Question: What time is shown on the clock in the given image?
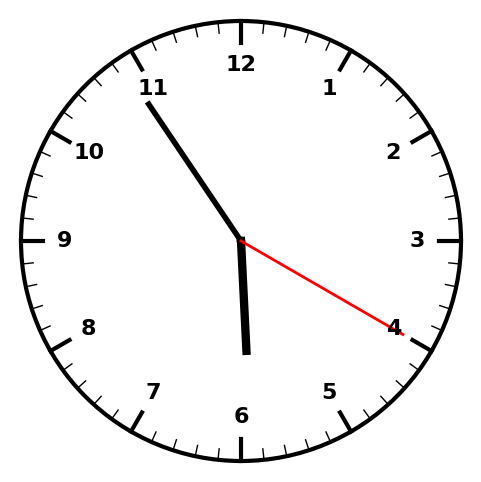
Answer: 05:54:20